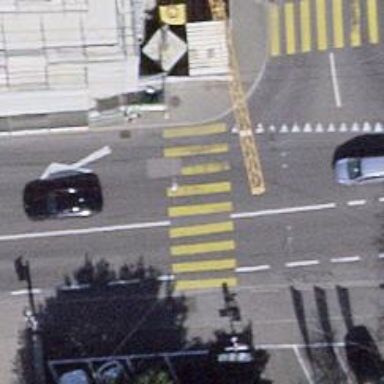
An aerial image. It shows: Marked crossing with traffic signals.